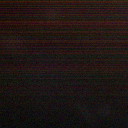
Screen state: off